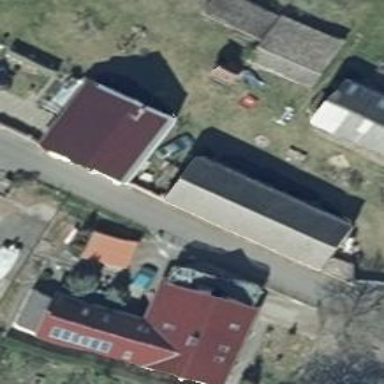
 oriented along the structure. The roof is painted grey."